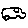
Label: car